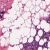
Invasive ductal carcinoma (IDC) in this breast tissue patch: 1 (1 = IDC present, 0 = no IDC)